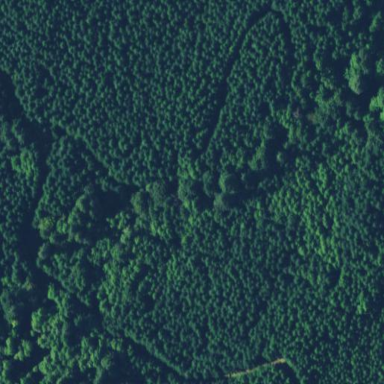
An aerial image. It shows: Lush woodland area covered with trees.